Question: Let's suppose my dataset is like this:
'''
0 0.3
1 0.12
2 0.4
3 0.6
4 0.9
...
10 0.23
11 0.6
...
20 0.34
21 0.4
...
'''
and I'd like to plot values of both columns only if '$1 % 10 == 0', i.e., '(0,0.3), (10,0.23), (20,0.34)' and so on... Now, I've written the following conditional script:
'''
plot "data.csv" using 1:(int($1)%10==0?$2:0/0) title 'r=1' with linespoints linewidth 3 linecolor rgb 'blue'
'''
The problem is that lines are not shown, but only points.

This is because, for all rows where the condition is not satisfied, the corresponding value is undefined. Anyway, what I need is quite different; I want those specific values to be just ignored, not to set to undefined. Is there a way to do that just using gnuplot (not awk and so on)?
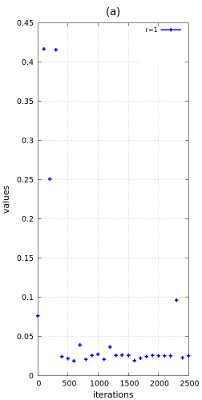
Answer: In case you have all intermediate steps, i.e., full data for number (which is suspect based on your axis labelled iterations), you best use the 'every' option
'''
plot "data.csv" every 10 with linespoints
'''
Otherwise, I would use 'awk' inside your script for simplicity
'''
plot "<awk '$1%10==0' data8" with linespoints
'''
The probably with your original script, is that the points are shown, but with value infinity. It is a feature that these lines are not shown.